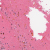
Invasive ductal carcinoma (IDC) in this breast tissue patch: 0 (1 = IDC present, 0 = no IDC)